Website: walmart
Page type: account-selection
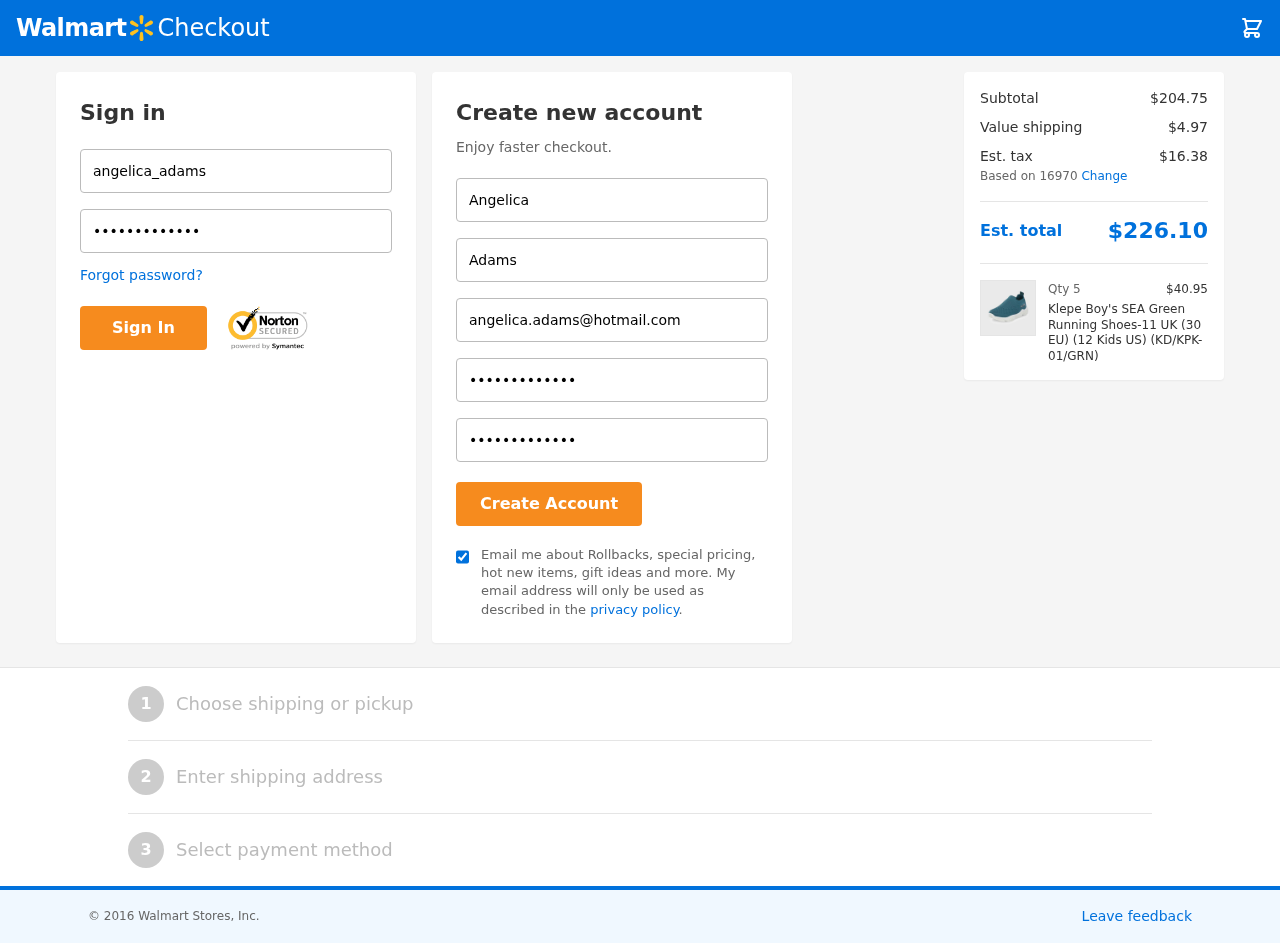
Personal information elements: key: PII_EMAIL
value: angelica.adams@hotmail.com
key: PII_FIRSTNAME
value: Angelica
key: PII_LASTNAME
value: Adams
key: PII_LOGIN_USERNAME
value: angelica_adams
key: PII_POSTCODE
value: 16970
Product elements: key: PRODUCT1_NAME
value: Klepe Boy's SEA Green Running Shoes-11 UK (30 EU) (12 Kids US) (KD/KPK-01/GRN)
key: PRODUCT1_PRICE
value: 40.95
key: PRODUCT1_QUANTITY
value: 5
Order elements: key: ORDER_SUBTOTAL
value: $204.75
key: ORDER_SHIPPING_COST
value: $4.97
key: ORDER_TAX
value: $16.38
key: ORDER_TOTAL
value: $226.10